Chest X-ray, PA view. Patient: 53 years old, sex M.
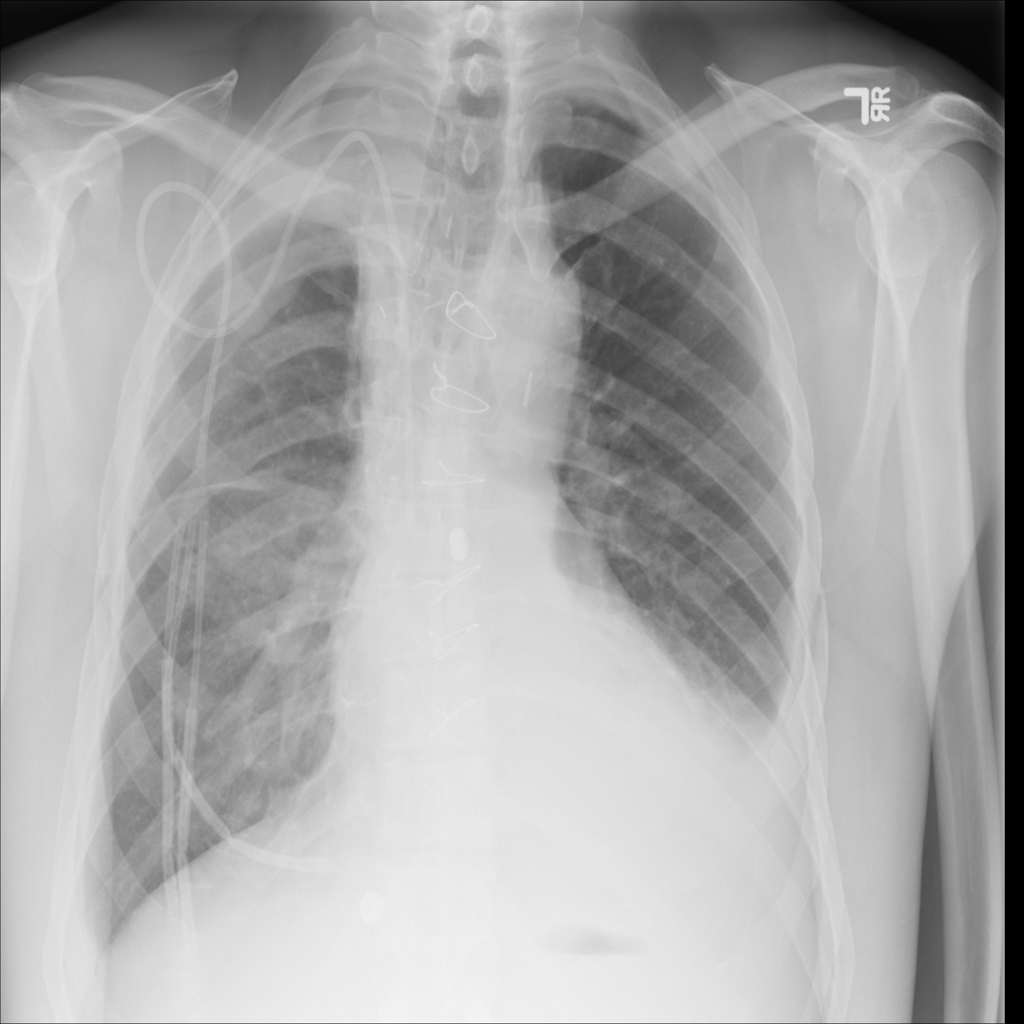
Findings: Effusion, Pleural_Thickening